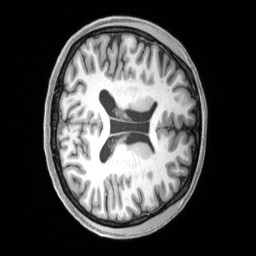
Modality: T1w
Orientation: axial
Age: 22
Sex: female
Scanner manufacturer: siemens
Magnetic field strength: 3 T
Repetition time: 2.4 s
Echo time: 0.00219 s